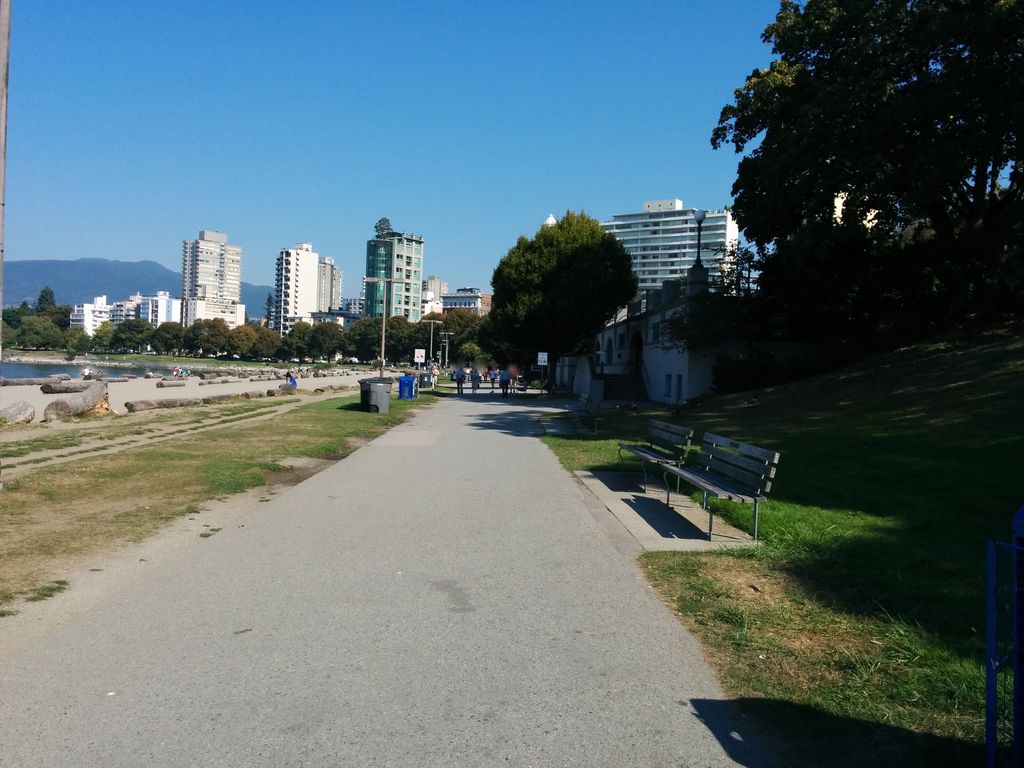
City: vancouver